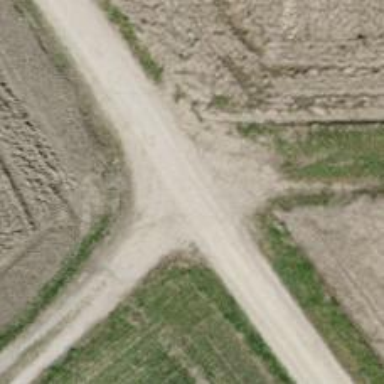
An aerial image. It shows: Agricultural track with gravel surface of grade 2. Only agricultural vehicles like motorcars are allowed on this road.